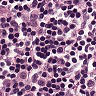
Metastatic tissue present: no